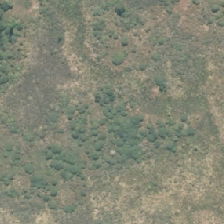
Land cover: herbaceous_freshwater_vege